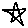
Label: star